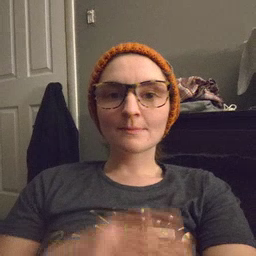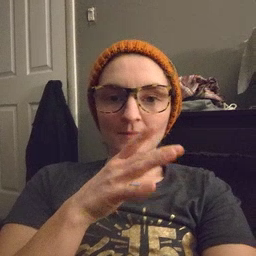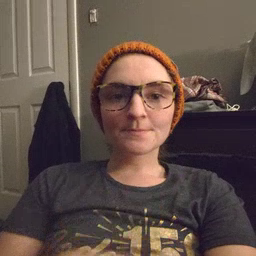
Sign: mom